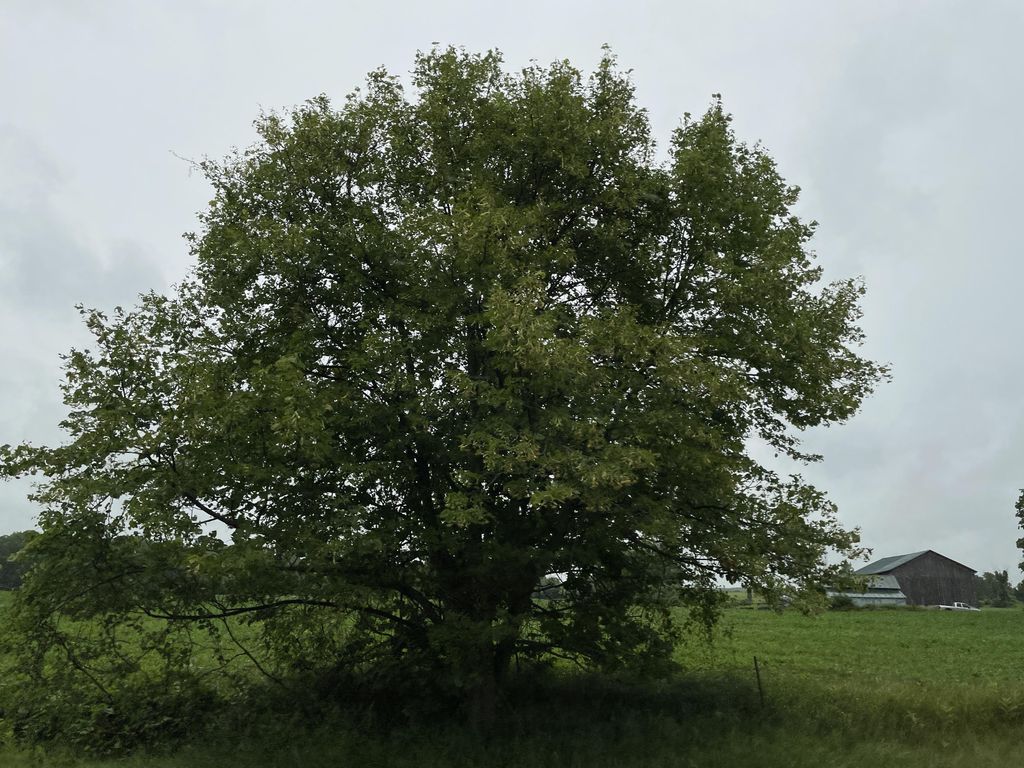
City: kitchener-waterloo